Interaction volume radius: 5 \u00c5
Interaction volume height: 15 \u00c5
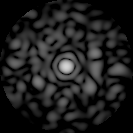
Disorder parameter: 0.8472